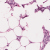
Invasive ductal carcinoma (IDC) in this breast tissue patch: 1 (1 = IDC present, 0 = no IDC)